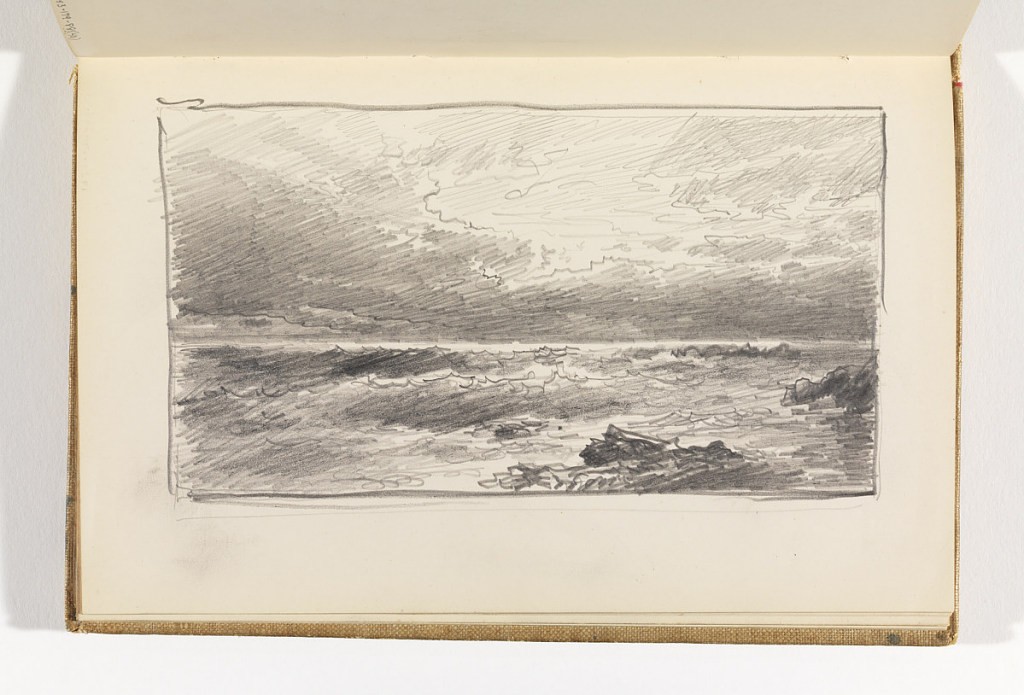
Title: Seascape with Stormy Sky
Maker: William Trost Richards, American, 1833–1905
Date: after 1878
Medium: Graphite on cream wove paper
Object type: Sketchbook folio
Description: Dark, rough sea flat across the horizon, dark clouds overhead.